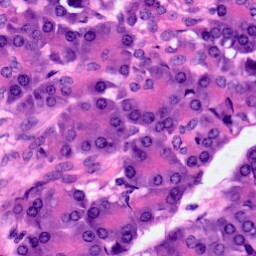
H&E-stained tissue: Pancreatic